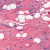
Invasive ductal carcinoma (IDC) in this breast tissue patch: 1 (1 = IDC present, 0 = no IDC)